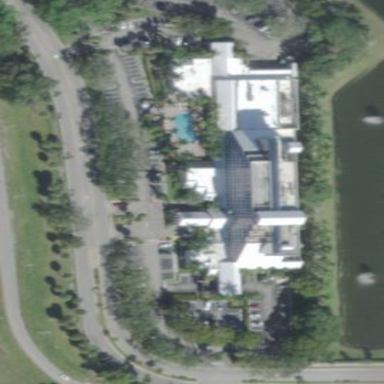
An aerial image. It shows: Hotel building.